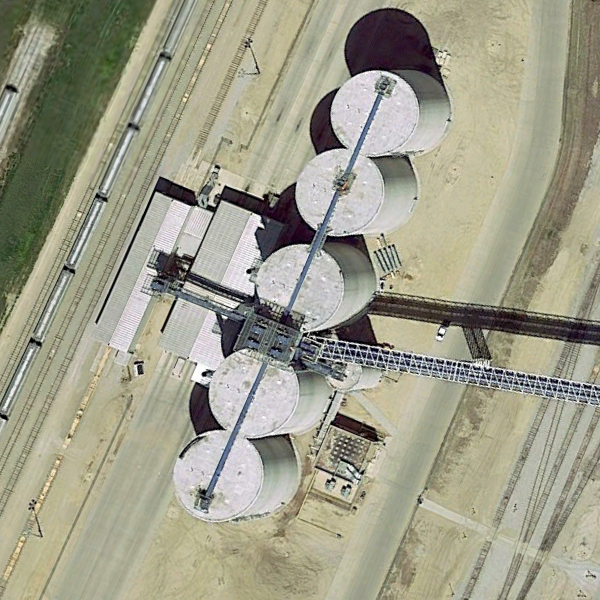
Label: StorageTanks